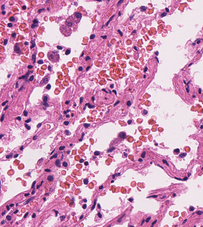
Tumor epithelial tissue: no
Tumor-associated stroma tissue: no
Normal tissue: yes